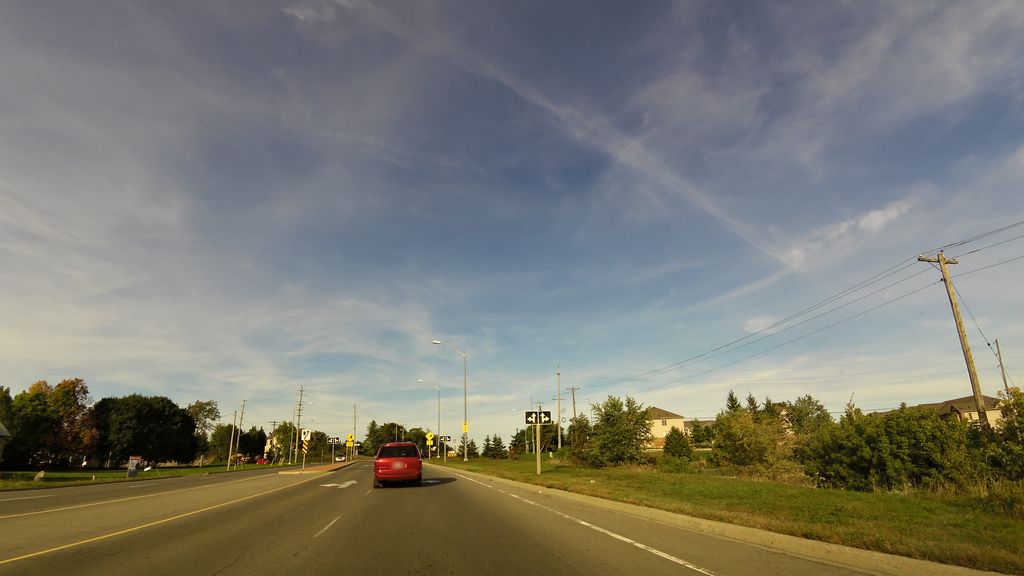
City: hamilton